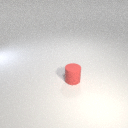
small red rubber cylinder